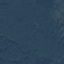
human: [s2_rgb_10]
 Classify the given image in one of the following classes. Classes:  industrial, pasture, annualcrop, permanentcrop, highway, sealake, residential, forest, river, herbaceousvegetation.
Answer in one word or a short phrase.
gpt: Forest